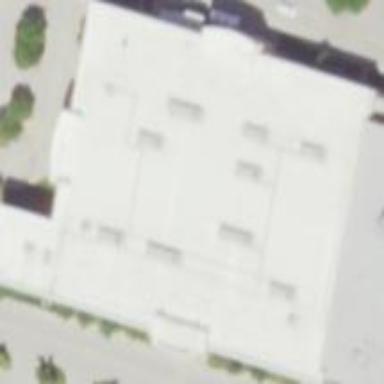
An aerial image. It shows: Retail building.